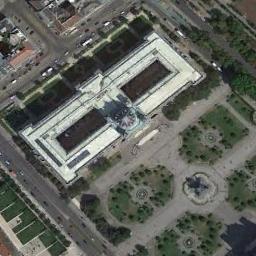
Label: church